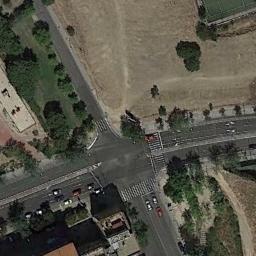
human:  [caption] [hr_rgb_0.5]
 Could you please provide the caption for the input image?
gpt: There are many trees near the intersection .

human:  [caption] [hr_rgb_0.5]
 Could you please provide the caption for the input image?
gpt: An intersection with normal traffic is between some buildings and clearings .

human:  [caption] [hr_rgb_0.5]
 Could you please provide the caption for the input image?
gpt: There are some cars at the intersection on the right .

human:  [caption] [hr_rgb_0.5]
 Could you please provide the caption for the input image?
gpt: There are many moving and waiting vehicles on the road at the intersection  There are many buildings and some trees and a large lawn around the intersection .

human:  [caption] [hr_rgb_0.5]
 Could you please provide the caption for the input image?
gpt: An intersection beside a yellow bare land .